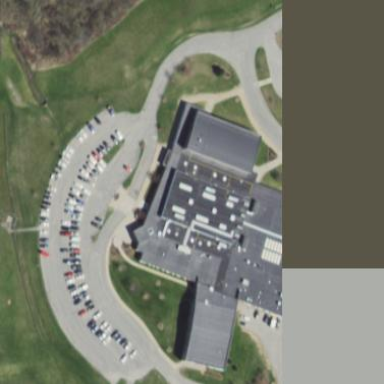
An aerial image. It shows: School building.